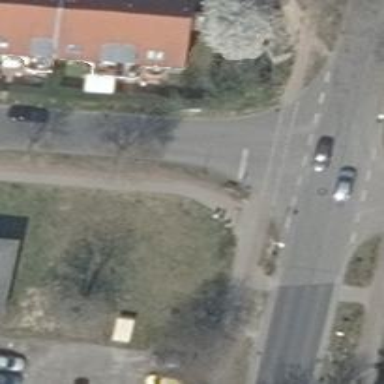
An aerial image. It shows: Residential road with asphalt surface.